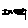
Label: star